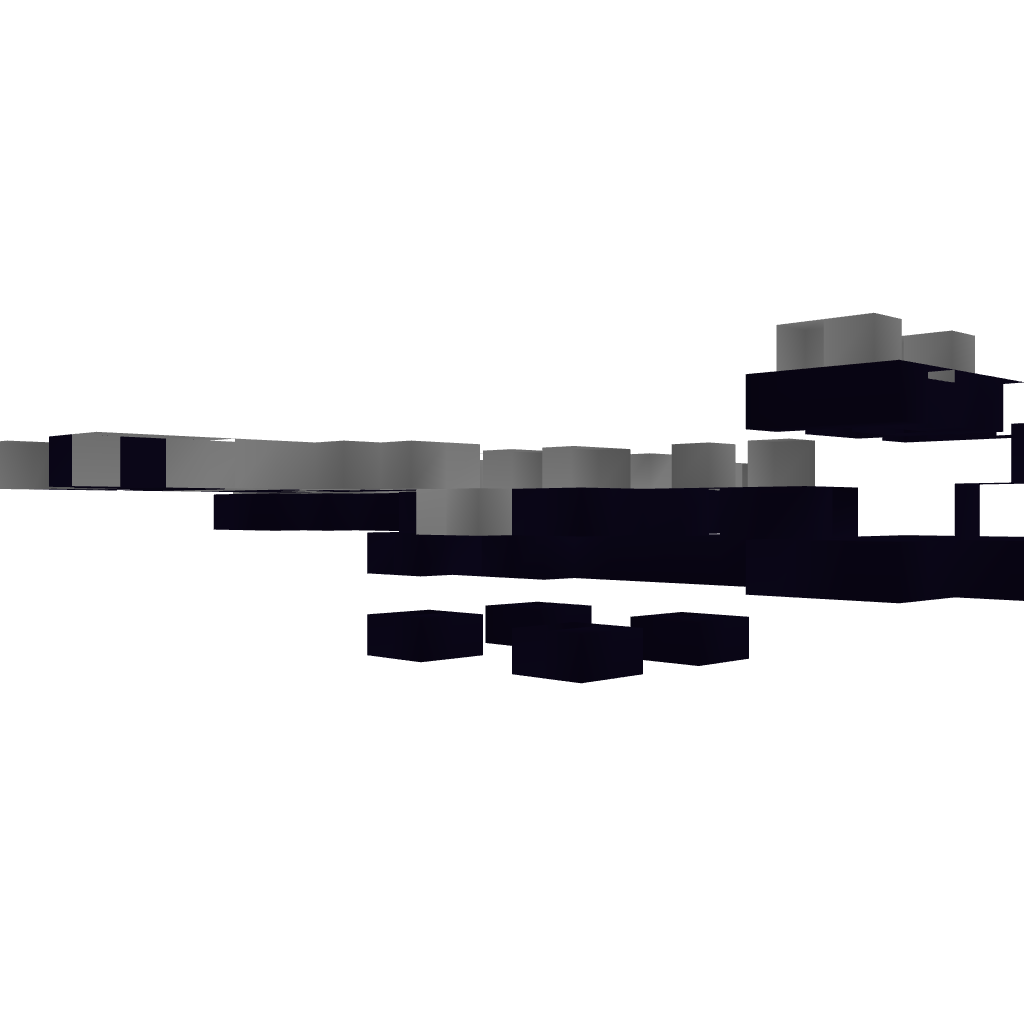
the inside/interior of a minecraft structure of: EnderDragon